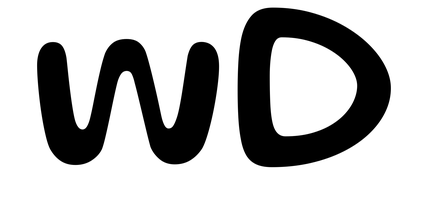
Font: Gluten_Regular